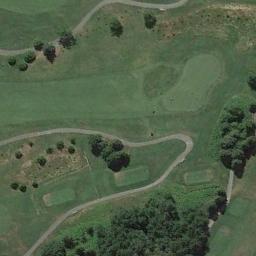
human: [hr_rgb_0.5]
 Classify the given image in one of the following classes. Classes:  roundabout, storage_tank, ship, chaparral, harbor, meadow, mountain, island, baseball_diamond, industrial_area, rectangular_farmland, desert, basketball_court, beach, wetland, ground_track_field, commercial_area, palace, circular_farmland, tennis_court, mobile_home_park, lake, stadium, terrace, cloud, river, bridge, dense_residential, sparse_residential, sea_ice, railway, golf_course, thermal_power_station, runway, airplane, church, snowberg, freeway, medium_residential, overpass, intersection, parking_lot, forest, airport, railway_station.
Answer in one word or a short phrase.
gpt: golf_course